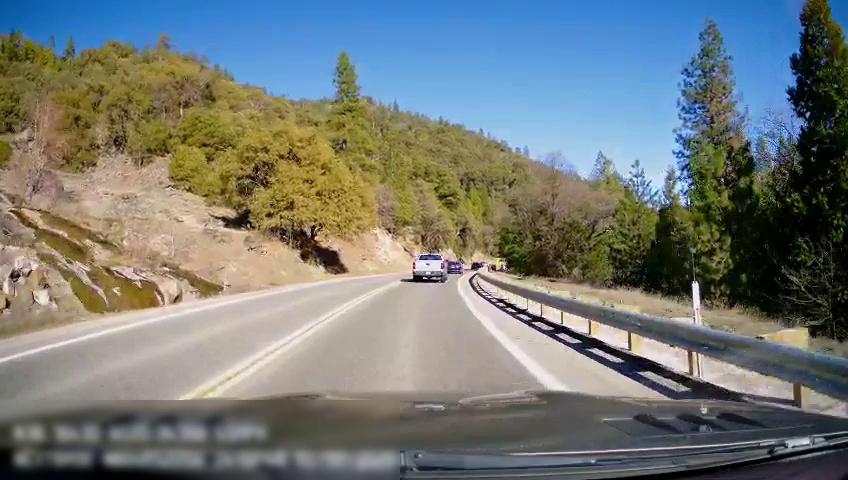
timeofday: Day
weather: Sunny
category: Drivable Space
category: Drivable Space
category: Vehicles | Truck
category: Vehicles | Car
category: Lanes | Opposite Lane
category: Lanes | Current Lane
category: Lanes | Opposite Lane
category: Lanes | Current Lane